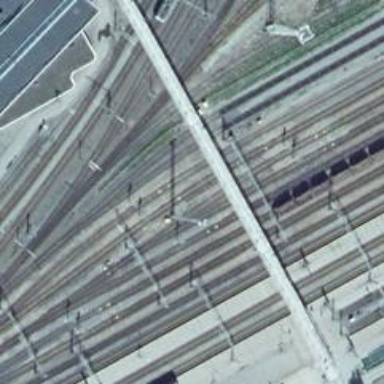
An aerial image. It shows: Rail yard with electrified contact lines for the railway.